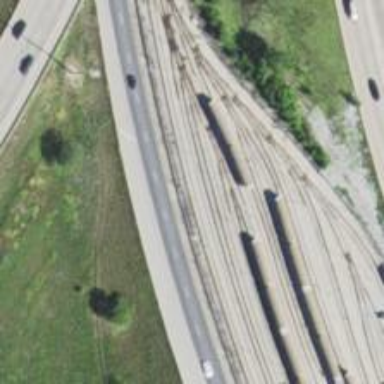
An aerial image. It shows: Electrified rail service yard.